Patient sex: M
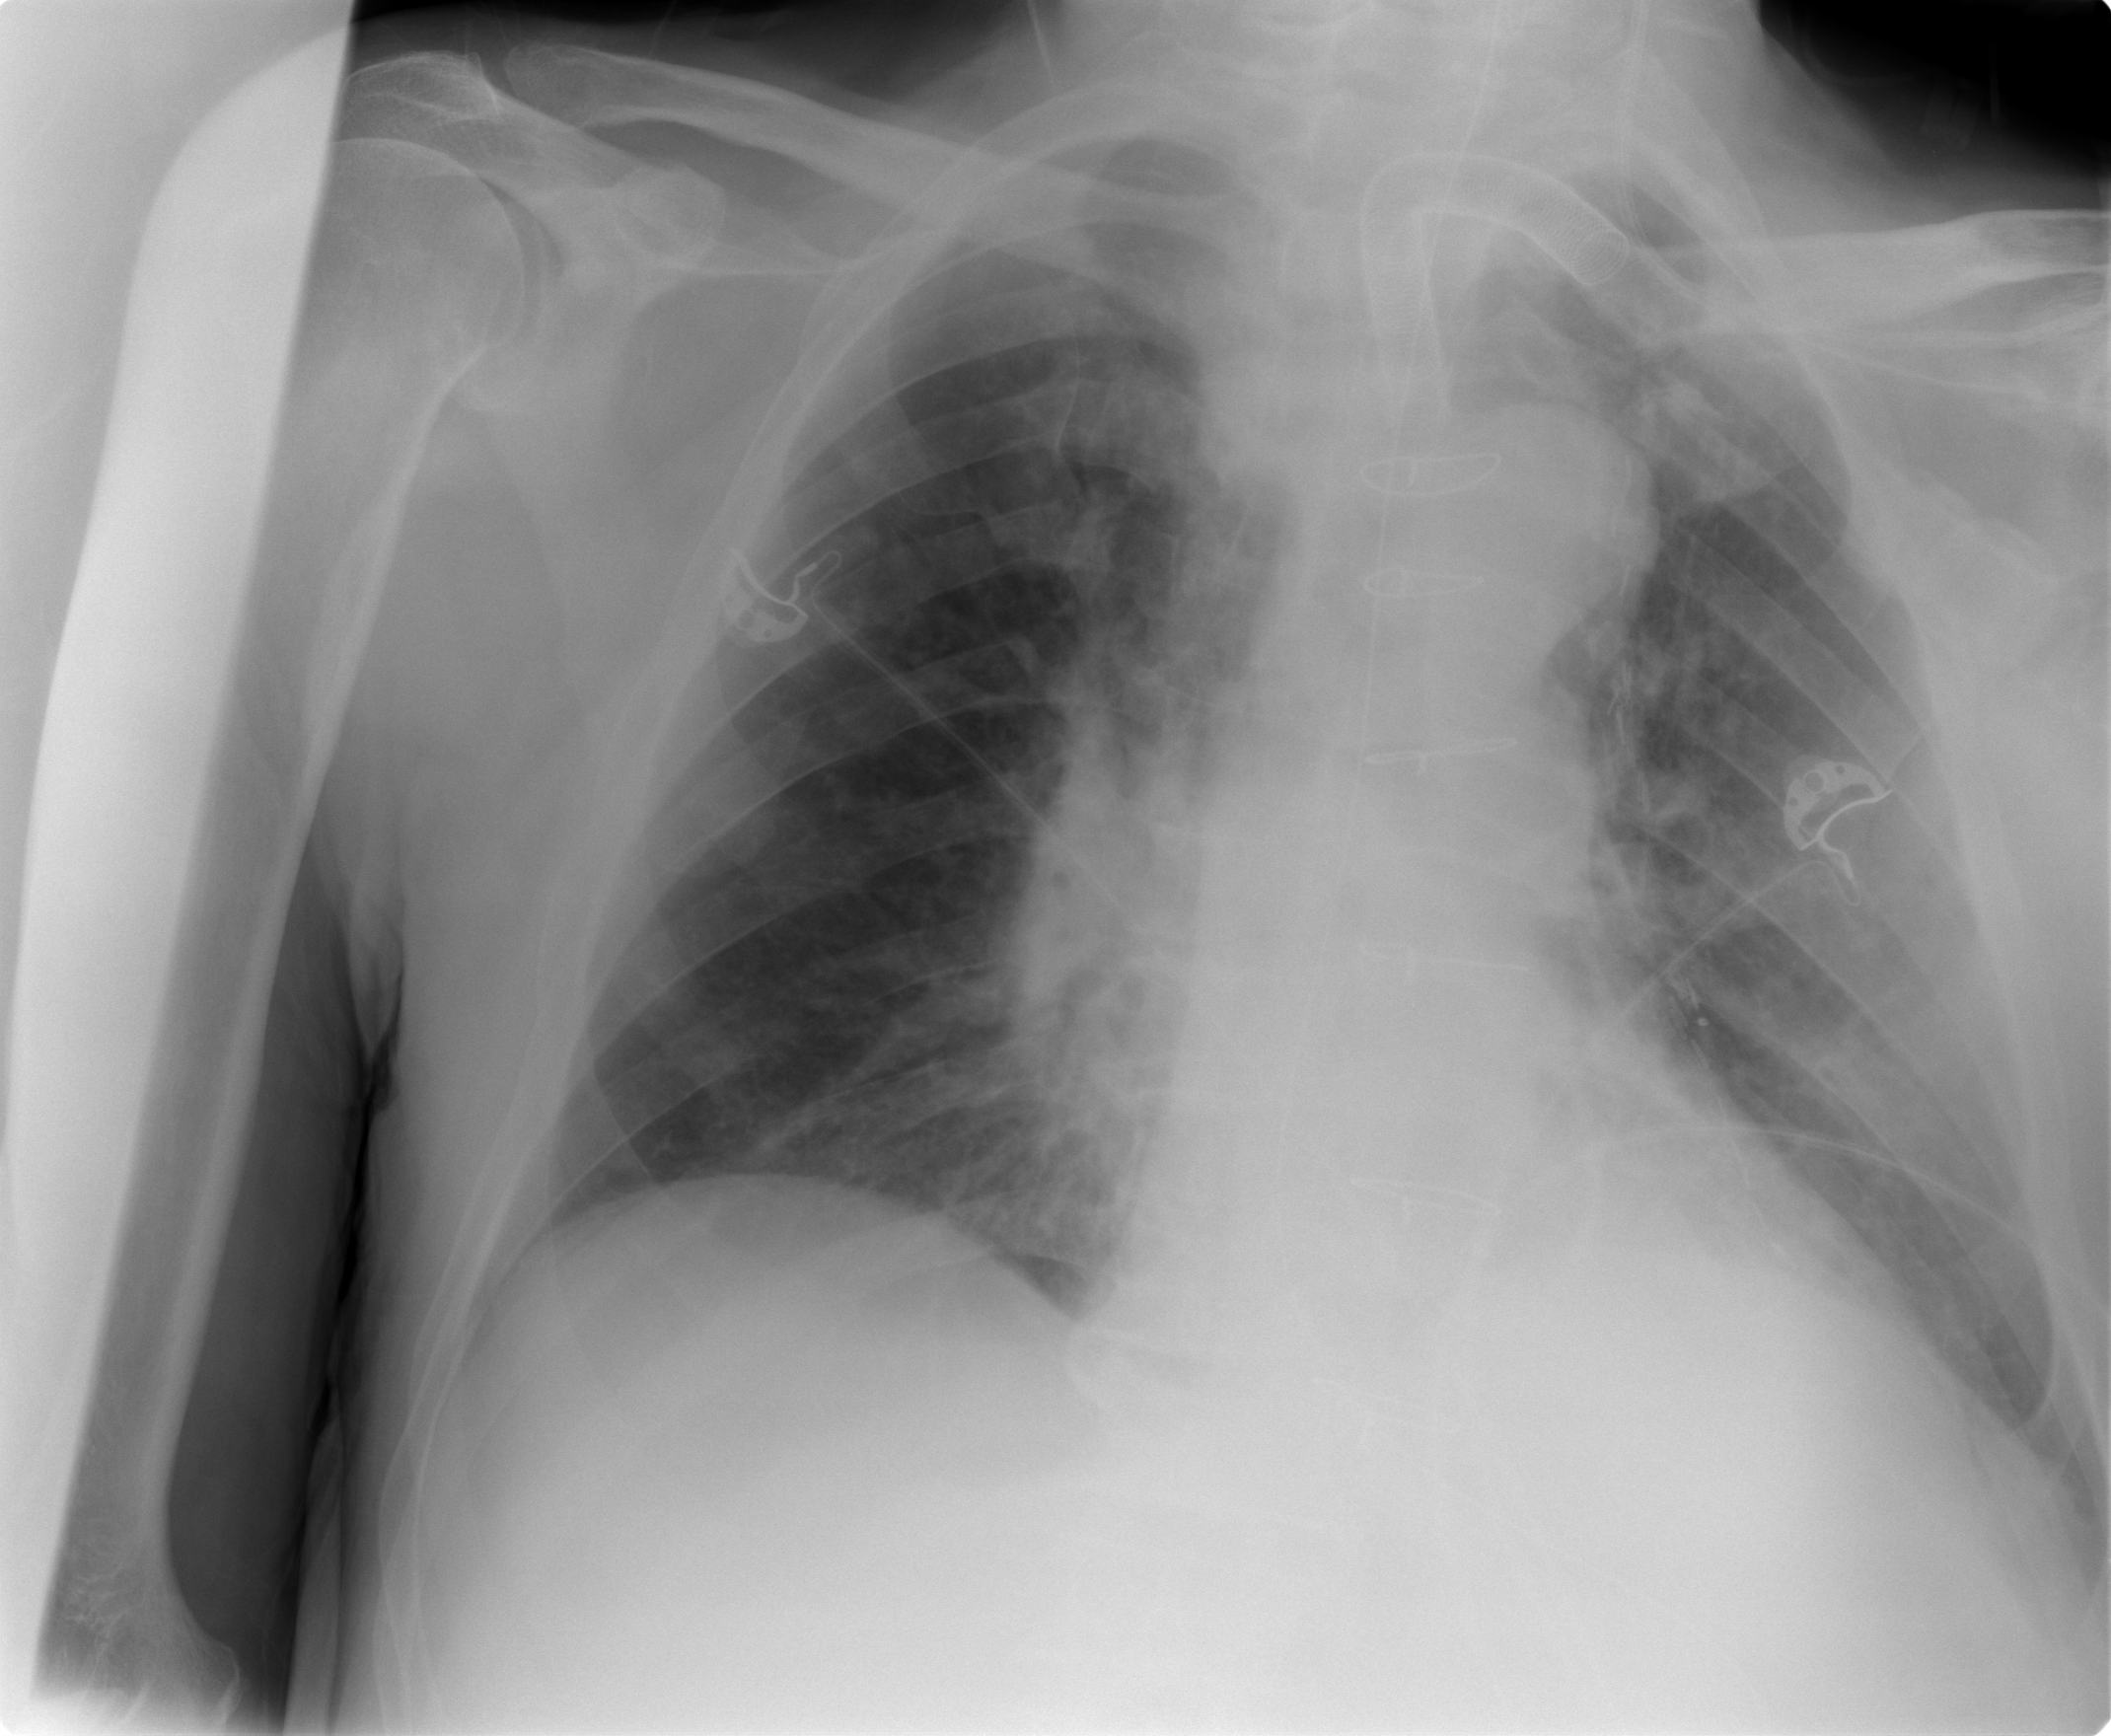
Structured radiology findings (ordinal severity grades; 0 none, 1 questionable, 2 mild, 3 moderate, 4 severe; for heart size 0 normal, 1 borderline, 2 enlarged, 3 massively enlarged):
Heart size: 0
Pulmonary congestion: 0
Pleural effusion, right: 0
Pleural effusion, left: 2
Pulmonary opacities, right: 0
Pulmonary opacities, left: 2
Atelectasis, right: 0
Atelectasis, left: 2